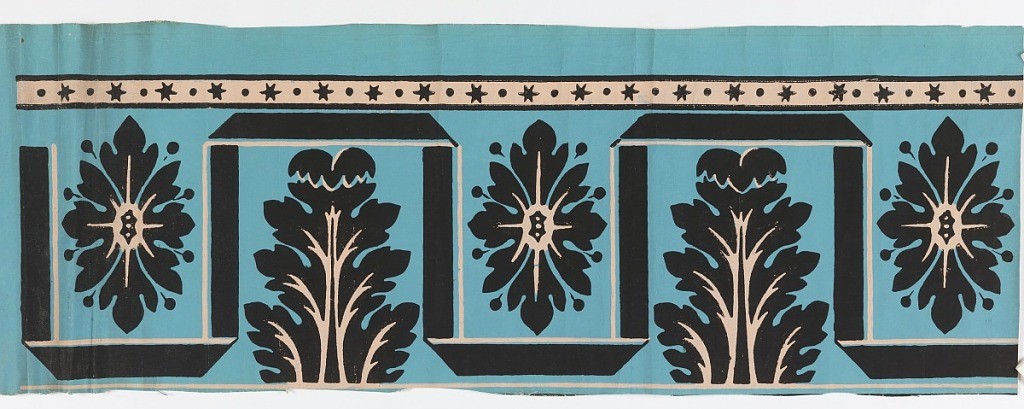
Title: Border
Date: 1800–1830
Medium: Block-printed on handmade paper
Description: Large-scale acanthus leaves set within dentil-like framework, with acanthus bosses between. Narrow pink band runs along top of design, printed on turquoise ground.

H# 314 ?